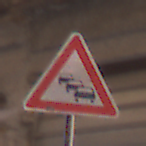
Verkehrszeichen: Stau
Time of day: MorningAfternoon
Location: Outdoor (Urban)
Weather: Clear
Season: NotSpecified
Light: Natural